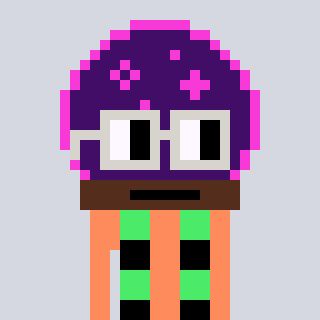
a pixel art character with square light gray glasses, a crystalball-shaped head and a peachy-colored body on a cool background